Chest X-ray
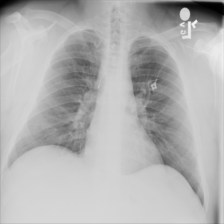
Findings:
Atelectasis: negative
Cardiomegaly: negative
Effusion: negative
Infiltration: negative
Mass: negative
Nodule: negative
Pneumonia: negative
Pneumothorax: negative
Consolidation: negative
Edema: negative
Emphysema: negative
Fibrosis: negative
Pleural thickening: negative
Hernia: negative